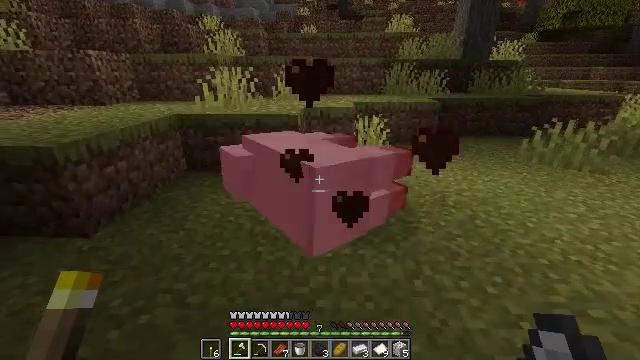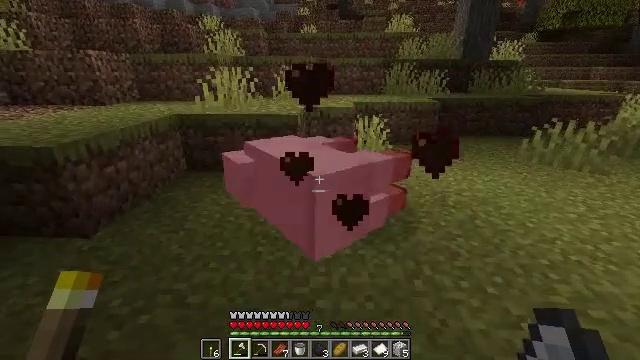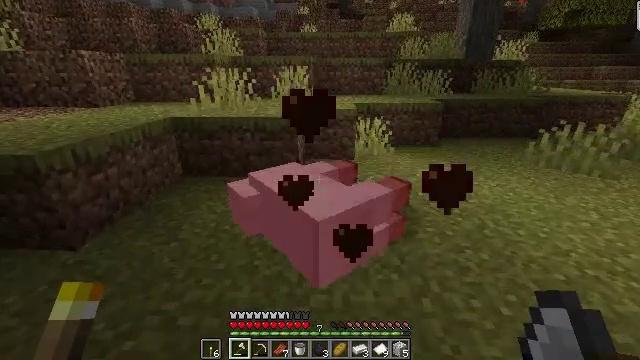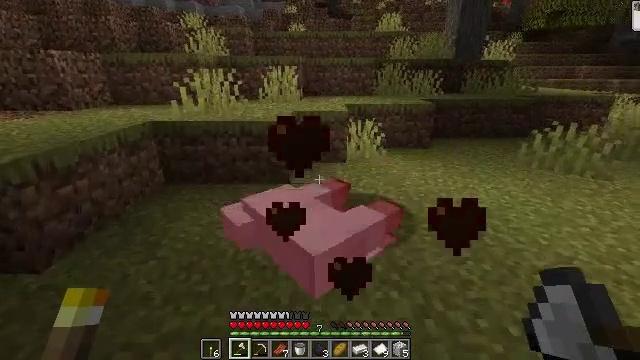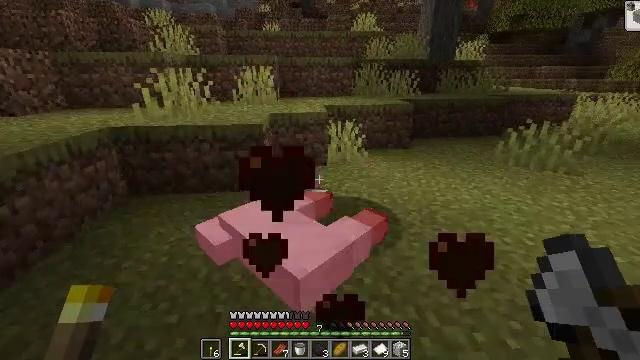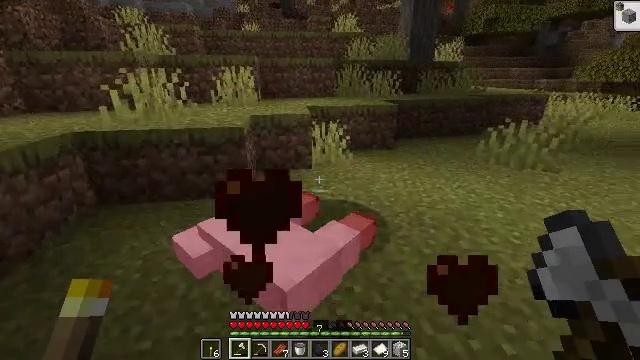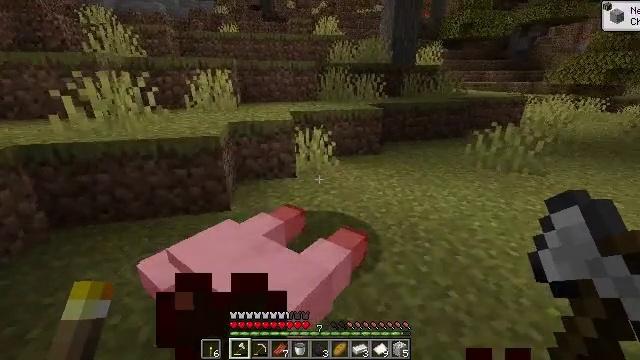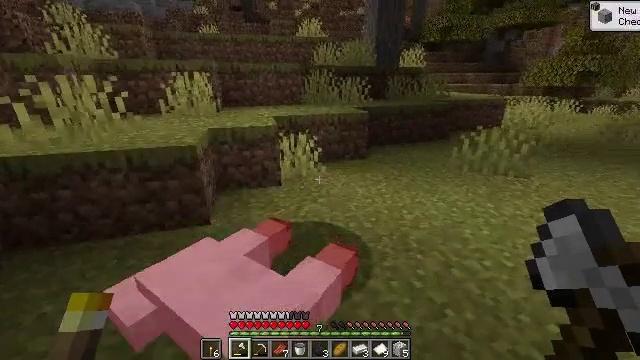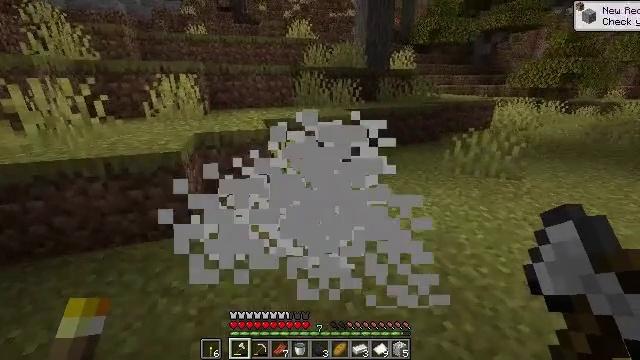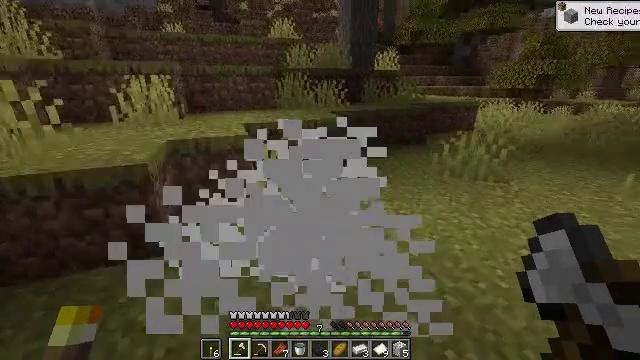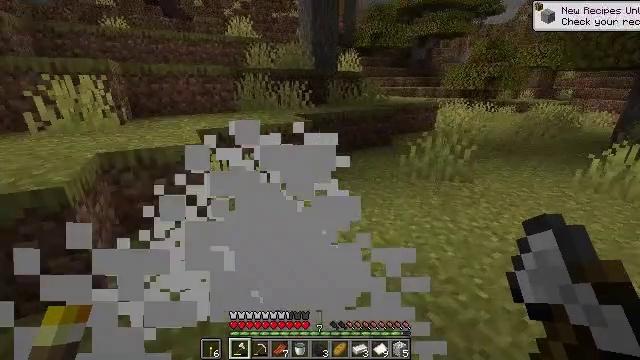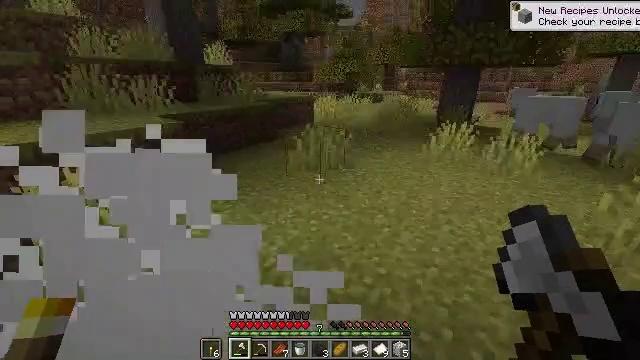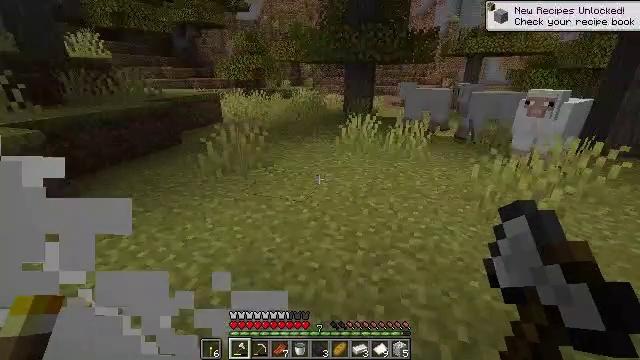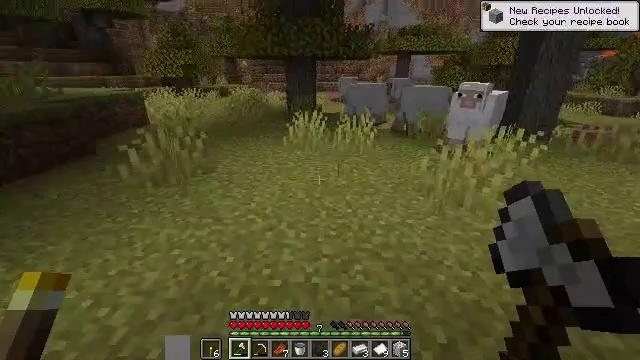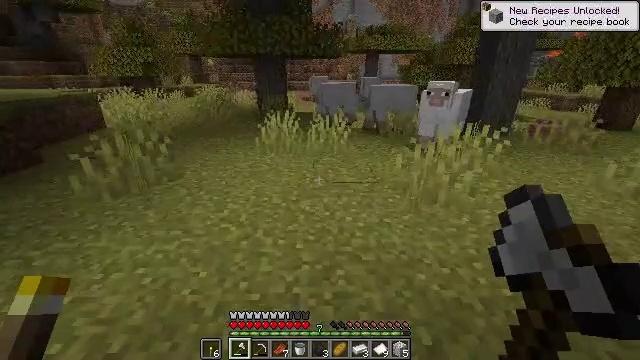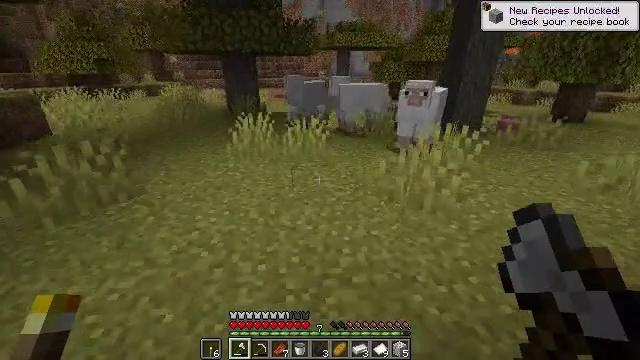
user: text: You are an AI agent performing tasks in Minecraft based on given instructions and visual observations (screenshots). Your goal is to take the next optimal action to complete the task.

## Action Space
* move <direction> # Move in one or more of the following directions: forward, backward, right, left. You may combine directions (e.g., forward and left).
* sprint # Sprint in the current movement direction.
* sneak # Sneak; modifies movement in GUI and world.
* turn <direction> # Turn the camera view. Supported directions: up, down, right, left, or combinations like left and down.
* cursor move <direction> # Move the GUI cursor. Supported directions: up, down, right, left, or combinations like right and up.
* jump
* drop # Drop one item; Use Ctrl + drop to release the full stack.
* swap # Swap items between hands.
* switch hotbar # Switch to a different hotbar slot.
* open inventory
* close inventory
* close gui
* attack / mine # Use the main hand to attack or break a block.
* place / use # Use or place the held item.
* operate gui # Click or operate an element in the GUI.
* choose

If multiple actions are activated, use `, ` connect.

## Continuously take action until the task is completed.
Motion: motion action
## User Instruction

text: Combat the sheep.
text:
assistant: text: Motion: move forward
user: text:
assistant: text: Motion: move forward
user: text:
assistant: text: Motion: move forward, turn right
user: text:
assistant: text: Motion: move forward, turn right
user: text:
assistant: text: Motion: move forward, turn right
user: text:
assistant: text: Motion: move forward, turn right
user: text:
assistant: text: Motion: move forward, turn right
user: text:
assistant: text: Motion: move forward, turn right
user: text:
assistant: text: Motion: move forward, turn right
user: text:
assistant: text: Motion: move forward, turn right
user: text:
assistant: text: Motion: move forward, turn right and down
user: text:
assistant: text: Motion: move forward, turn right
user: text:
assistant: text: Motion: move forward, turn right
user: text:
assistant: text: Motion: move forward, turn right
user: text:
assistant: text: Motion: move forward, turn right
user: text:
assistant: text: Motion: move forward, turn right
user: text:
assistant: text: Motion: move forward, turn right
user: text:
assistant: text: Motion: move forward, turn right
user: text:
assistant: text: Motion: move forward, turn right
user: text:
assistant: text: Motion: move forward
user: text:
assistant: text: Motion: move forward
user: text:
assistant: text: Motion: move forward, turn right
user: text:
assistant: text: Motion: move forward, turn right
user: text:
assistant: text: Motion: move forward, turn right
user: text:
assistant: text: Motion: move forward, turn right
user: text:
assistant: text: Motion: move forward, turn right
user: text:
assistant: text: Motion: move forward
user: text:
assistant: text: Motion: move forward
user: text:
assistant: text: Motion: move forward
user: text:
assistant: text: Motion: move forward